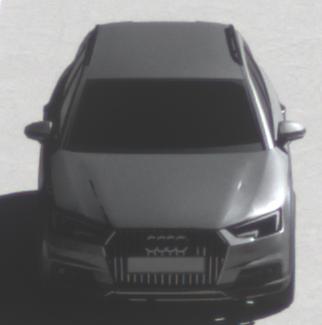
Make: Audi
Model: A4 Allroad 45 TFSI
Detailed model: A4 (B9) allroad
Model produced from: 2019/02
Model produced until: 2019/05
Doors: 5
Color: gray
Road condition: dry road
Daytime: morning or afternoon
Contrast: high contrast